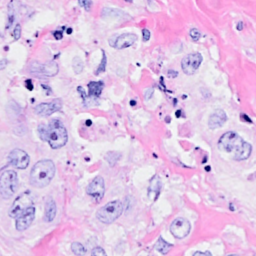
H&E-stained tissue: Breast